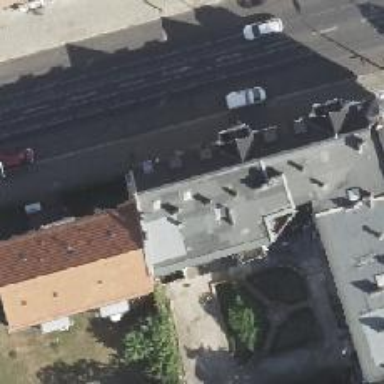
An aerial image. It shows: Bakery.